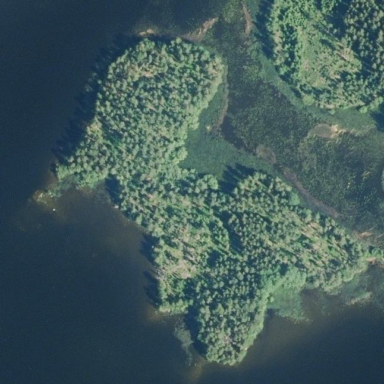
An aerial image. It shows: Island.